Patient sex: M
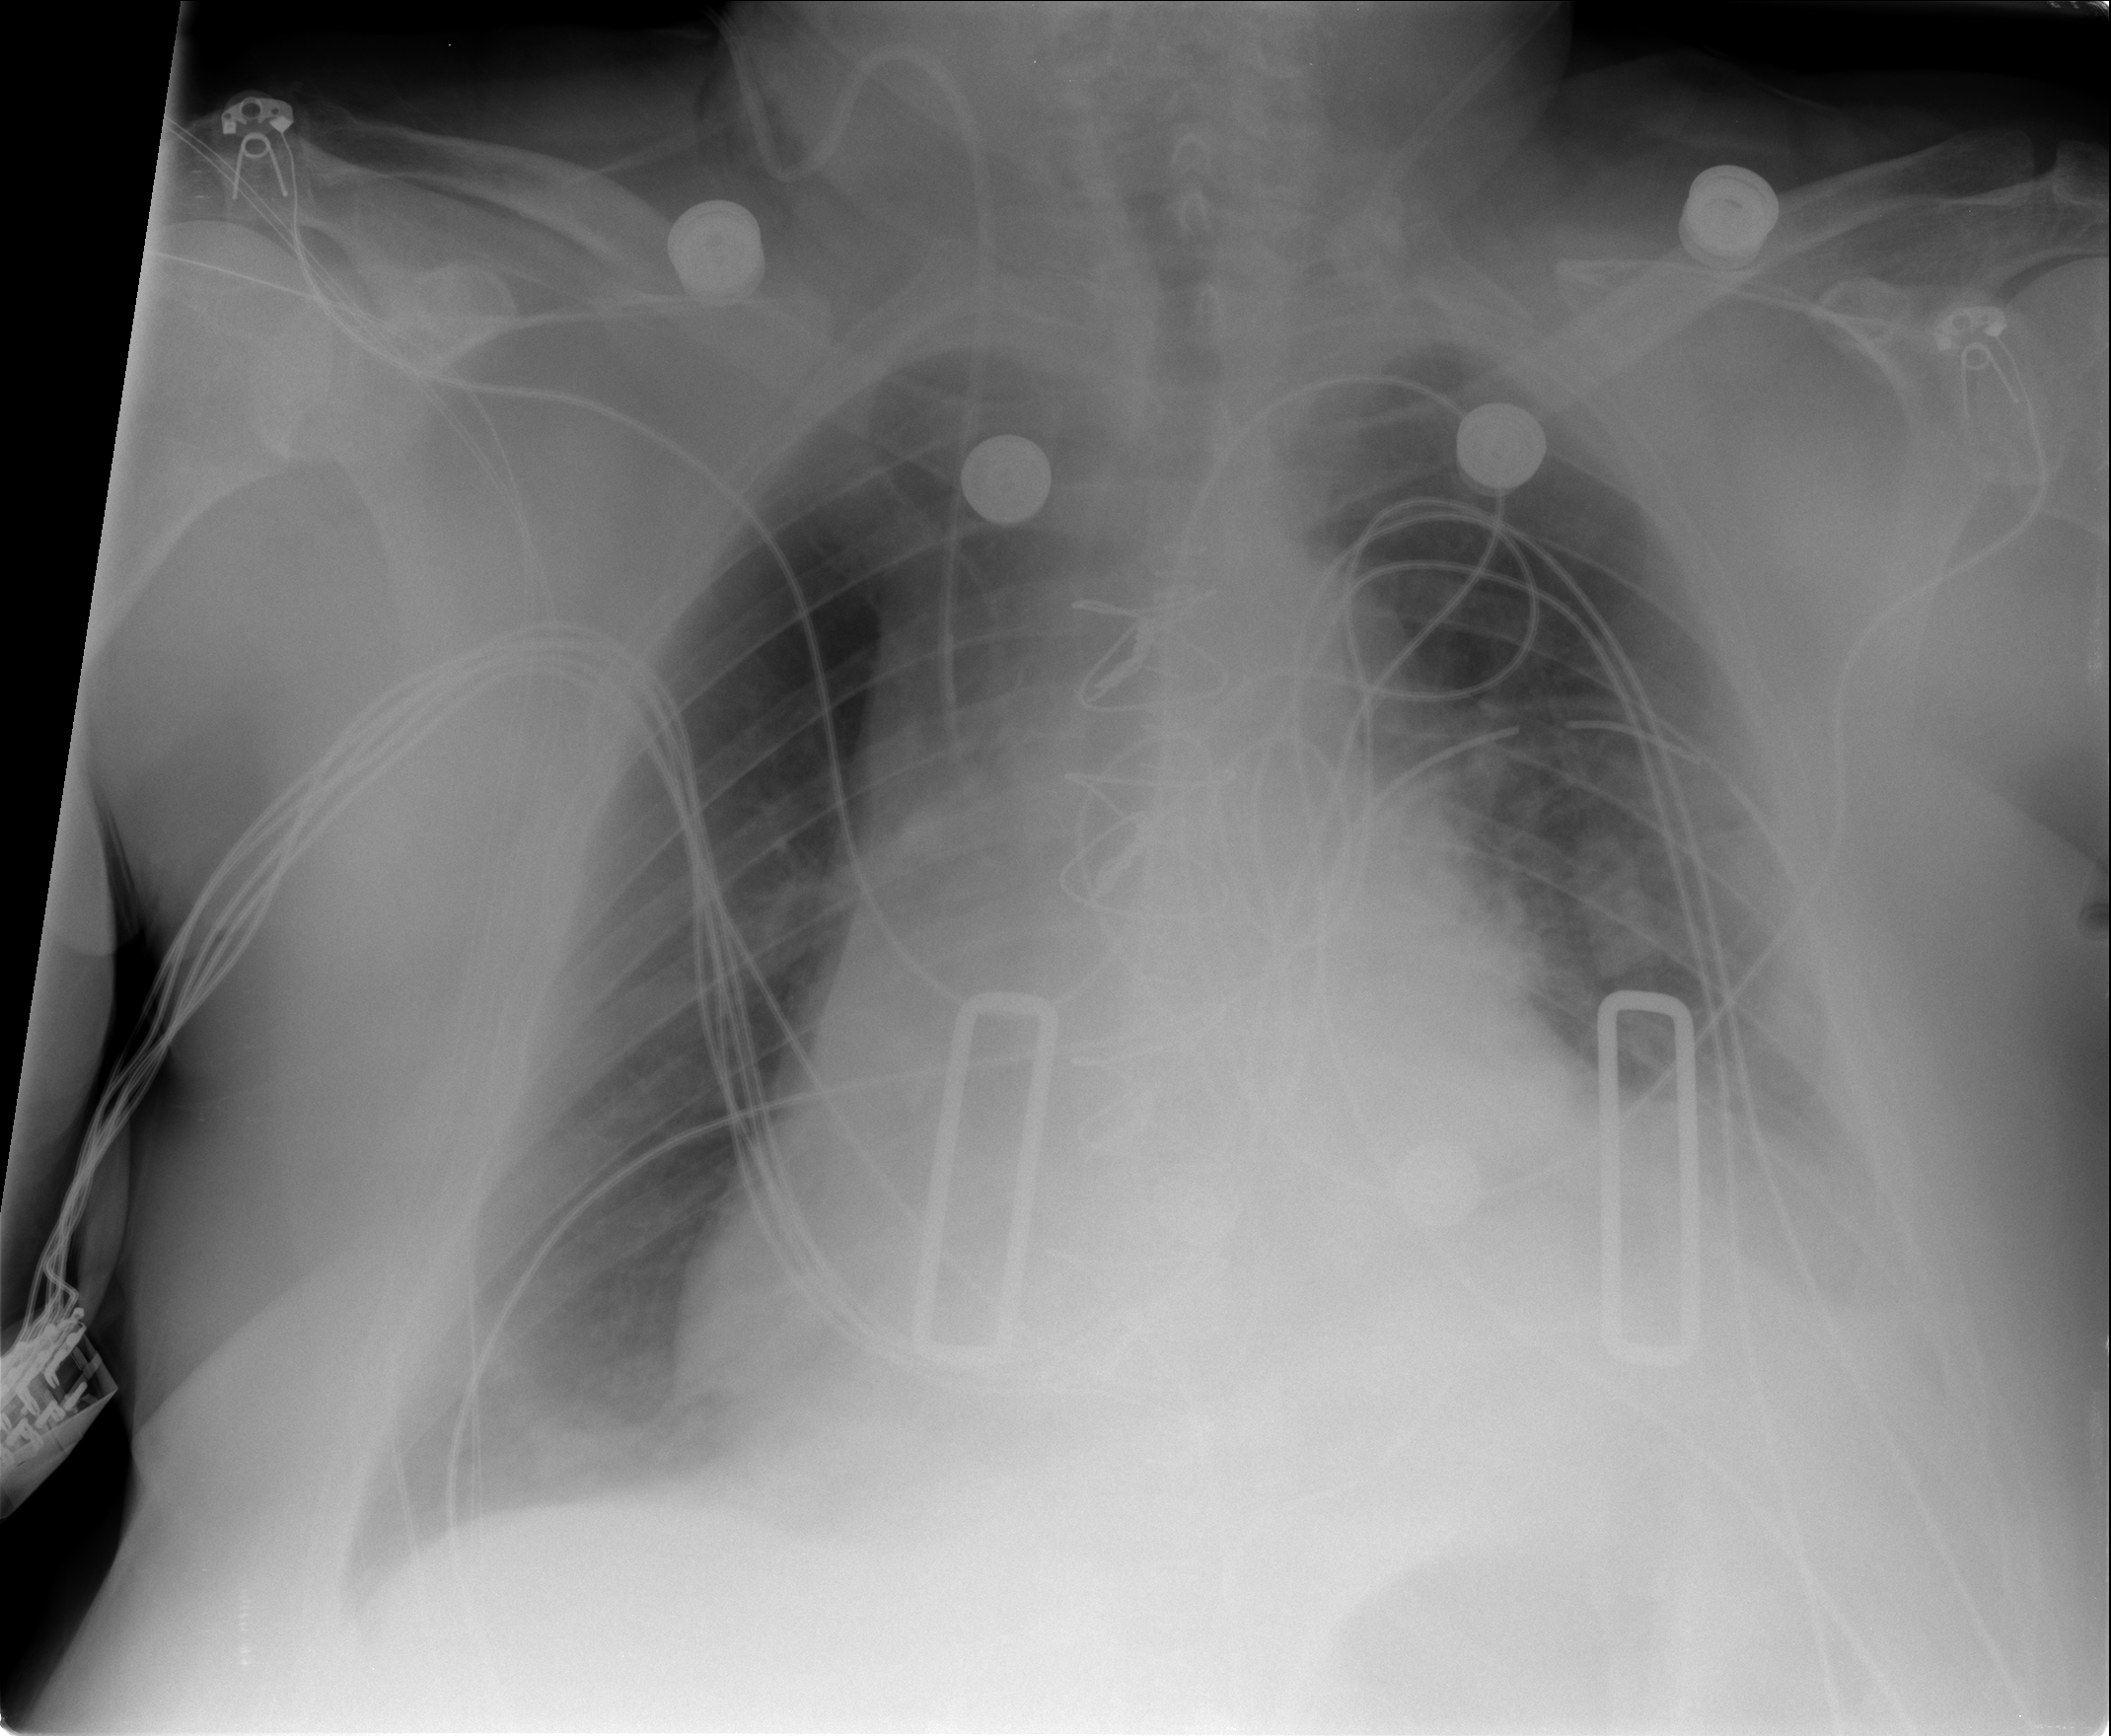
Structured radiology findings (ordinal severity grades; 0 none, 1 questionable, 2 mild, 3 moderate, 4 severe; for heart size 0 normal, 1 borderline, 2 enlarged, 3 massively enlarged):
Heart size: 2
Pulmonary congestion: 0
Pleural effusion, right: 0
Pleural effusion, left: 2
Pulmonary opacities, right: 0
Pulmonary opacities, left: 0
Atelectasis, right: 2
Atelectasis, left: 2